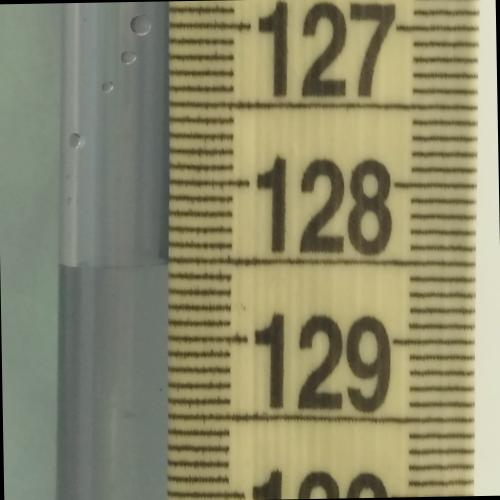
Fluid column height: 128.5 cm